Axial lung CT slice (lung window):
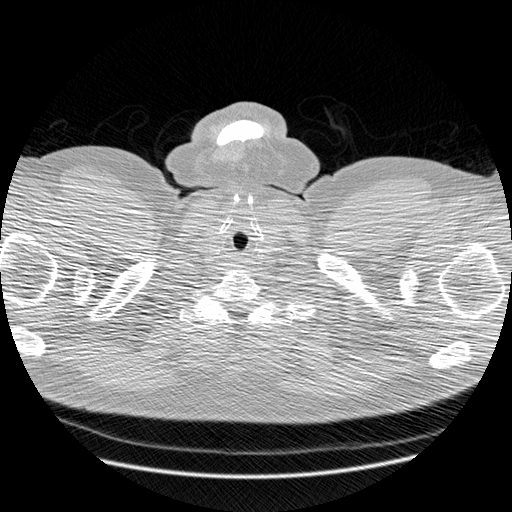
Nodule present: no